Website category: sports
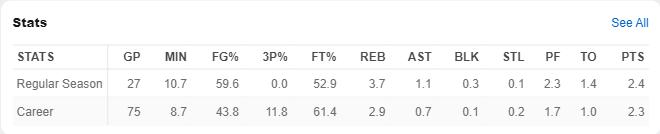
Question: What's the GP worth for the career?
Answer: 75

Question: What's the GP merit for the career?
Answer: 75

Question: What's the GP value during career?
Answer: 75

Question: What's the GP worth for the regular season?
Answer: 27

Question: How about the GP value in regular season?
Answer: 27

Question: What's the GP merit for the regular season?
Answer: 27

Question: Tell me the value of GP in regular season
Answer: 27

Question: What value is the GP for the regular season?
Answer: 27

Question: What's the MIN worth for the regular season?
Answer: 10.7

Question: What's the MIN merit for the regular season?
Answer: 10.7

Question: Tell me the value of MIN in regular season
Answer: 10.7

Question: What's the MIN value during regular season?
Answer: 10.7

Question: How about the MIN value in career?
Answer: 8.7

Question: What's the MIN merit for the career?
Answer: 8.7

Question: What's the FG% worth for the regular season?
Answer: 59.6

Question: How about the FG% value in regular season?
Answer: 59.6

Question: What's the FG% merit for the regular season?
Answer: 59.6

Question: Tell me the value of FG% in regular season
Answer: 59.6

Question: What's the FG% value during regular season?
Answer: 59.6

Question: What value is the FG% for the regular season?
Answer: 59.6

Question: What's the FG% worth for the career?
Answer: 43.8

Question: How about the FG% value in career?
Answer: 43.8

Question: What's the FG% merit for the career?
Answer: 43.8

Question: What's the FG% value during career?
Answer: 43.8

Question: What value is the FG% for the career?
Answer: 43.8

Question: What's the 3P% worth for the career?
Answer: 11.8

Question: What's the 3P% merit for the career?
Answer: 11.8

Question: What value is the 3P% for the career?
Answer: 11.8

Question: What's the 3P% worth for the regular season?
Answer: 0.0

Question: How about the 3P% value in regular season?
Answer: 0.0

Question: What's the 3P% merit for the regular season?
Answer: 0.0

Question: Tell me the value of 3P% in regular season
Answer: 0.0

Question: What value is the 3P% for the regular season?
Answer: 0.0

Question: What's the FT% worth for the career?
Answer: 61.4

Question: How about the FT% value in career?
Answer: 61.4

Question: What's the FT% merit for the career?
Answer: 61.4

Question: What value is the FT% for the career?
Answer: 61.4

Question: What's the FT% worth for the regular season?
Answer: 52.9

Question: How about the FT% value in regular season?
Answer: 52.9

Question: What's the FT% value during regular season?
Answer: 52.9

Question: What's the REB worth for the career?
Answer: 2.9

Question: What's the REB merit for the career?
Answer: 2.9

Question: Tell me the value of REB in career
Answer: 2.9

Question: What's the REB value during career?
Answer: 2.9

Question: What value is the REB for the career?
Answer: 2.9

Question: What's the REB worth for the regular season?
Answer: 3.7

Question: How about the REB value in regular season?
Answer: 3.7

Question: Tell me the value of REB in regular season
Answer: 3.7

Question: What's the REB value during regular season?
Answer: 3.7

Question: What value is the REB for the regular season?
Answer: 3.7

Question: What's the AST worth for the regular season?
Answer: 1.1

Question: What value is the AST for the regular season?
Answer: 1.1

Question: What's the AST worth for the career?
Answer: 0.7

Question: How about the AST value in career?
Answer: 0.7

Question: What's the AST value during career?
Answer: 0.7

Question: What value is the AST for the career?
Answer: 0.7

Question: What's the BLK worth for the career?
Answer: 0.1

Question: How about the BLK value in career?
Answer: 0.1

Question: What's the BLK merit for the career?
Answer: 0.1

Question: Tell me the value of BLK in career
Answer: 0.1

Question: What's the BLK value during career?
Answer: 0.1

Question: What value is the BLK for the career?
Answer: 0.1

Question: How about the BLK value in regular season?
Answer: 0.3

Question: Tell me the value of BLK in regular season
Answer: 0.3